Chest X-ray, AP view. Patient: 53 years old, sex F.
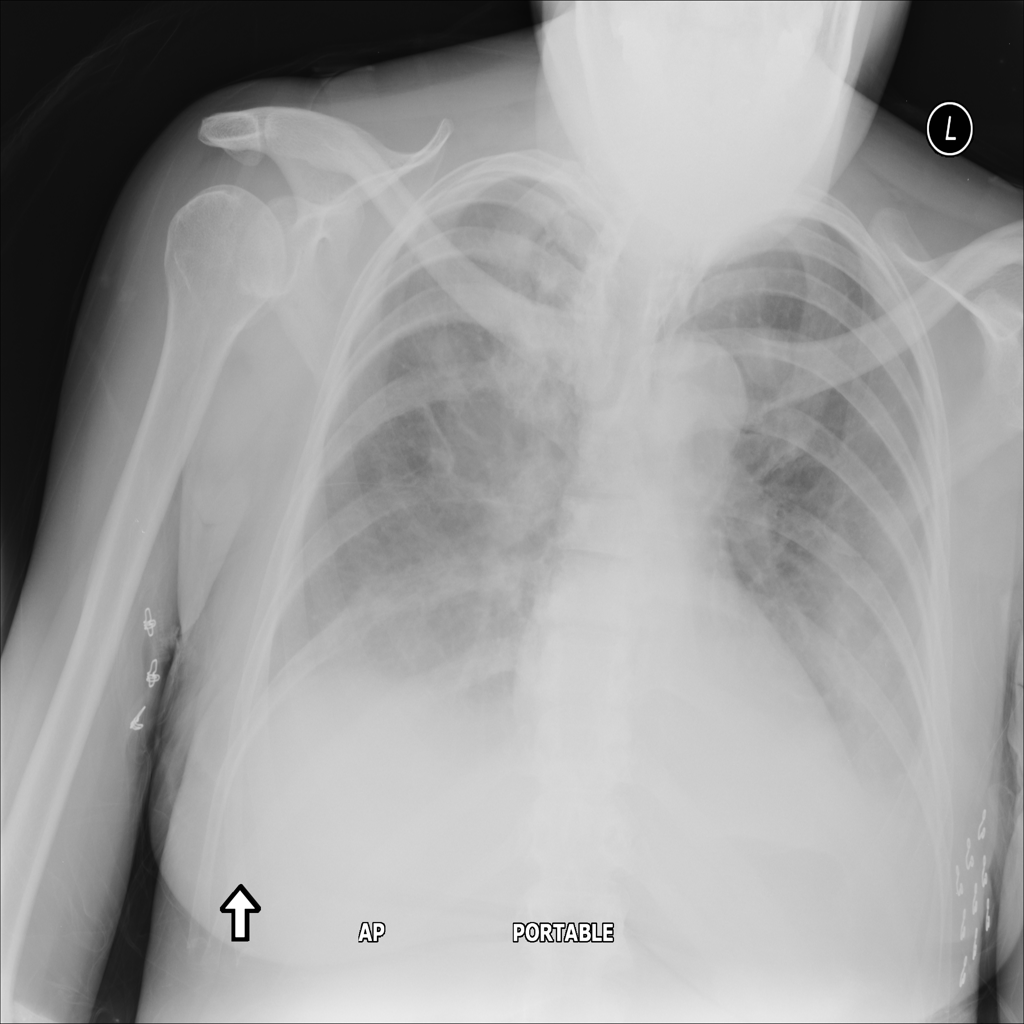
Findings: Effusion